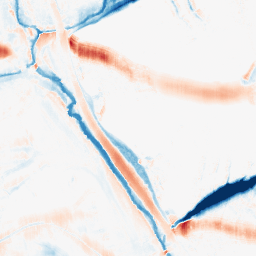
Category: morphological
Decomposition family: morphological_ellipse
Decomposition parameters: operation: average
width: 30
height: 10
Upsampling method: quintic
Upsampling parameters: scale: 2
Upsampling scale: 2